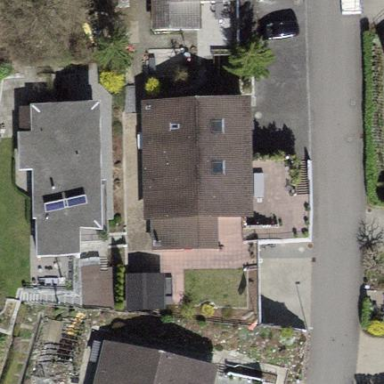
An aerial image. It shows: Simple house.